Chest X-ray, AP view. Patient: 34 years old, sex M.
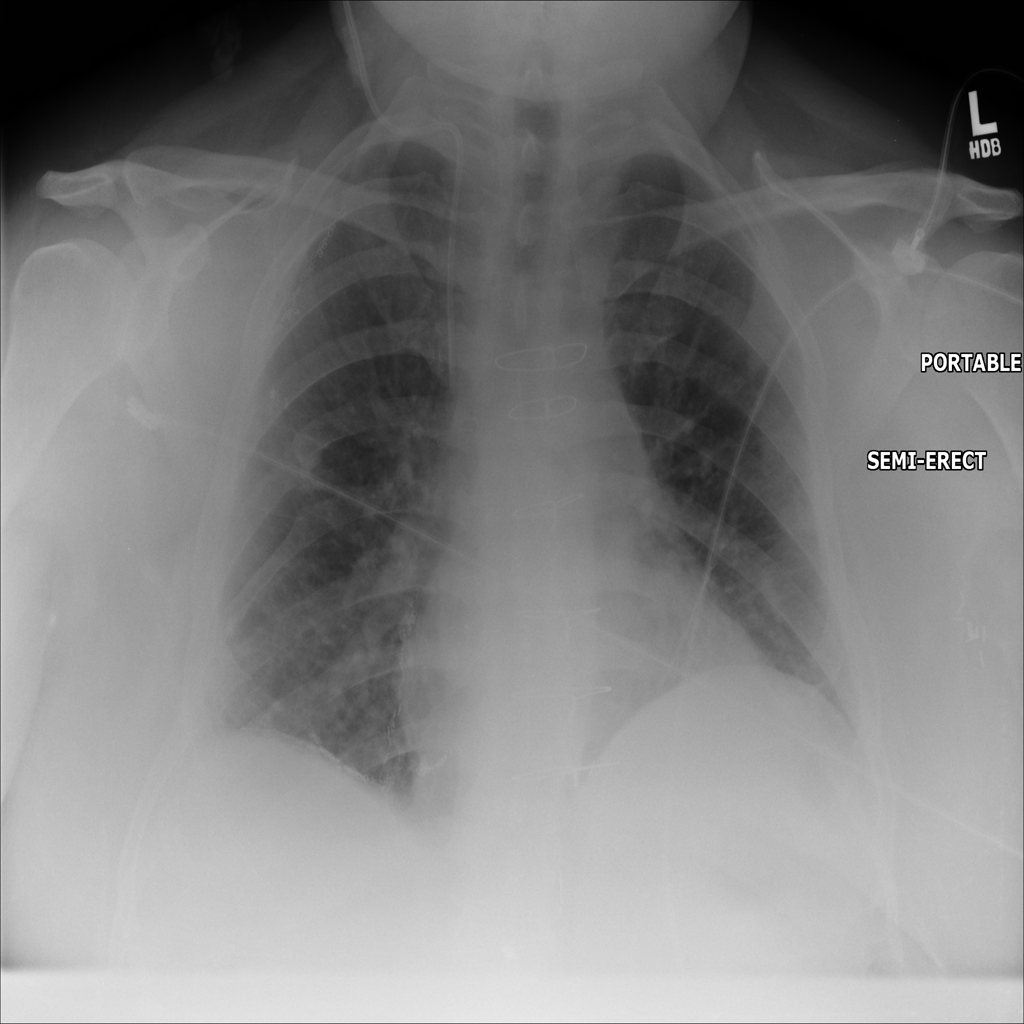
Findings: No Finding